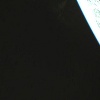
Label: space